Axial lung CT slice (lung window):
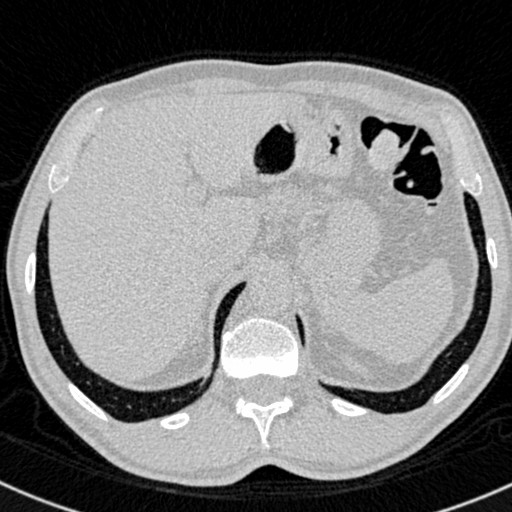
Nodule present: no